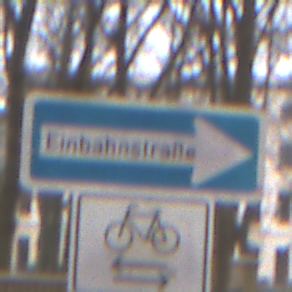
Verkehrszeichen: EinbahnstrasseRechtsweisend
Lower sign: RichtungsangabeDurchPfeile9
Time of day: Midday
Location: Outdoor (Nature)
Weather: Overcast
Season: NotSpecified
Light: Natural